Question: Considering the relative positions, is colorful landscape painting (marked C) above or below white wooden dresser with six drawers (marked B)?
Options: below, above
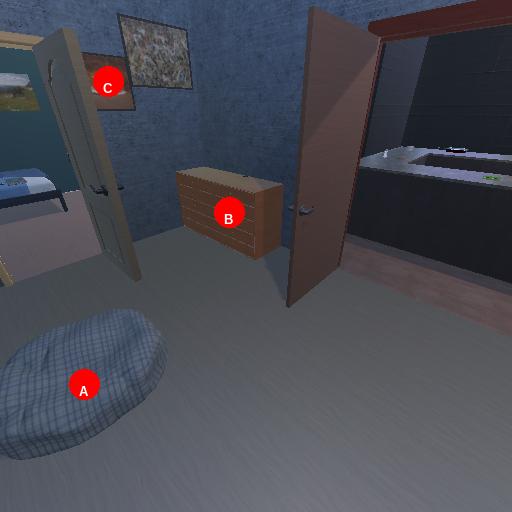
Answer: below